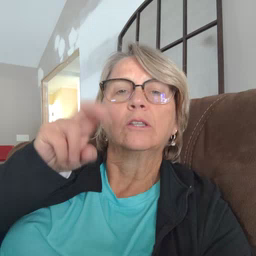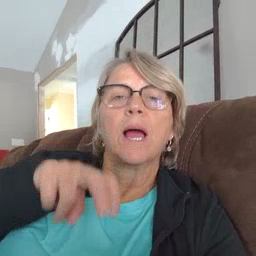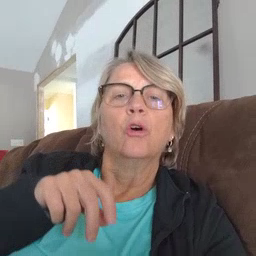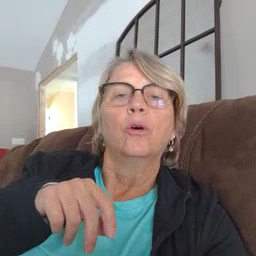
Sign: chair